二年级 · 算术
$\bigcirc$ 填 “>”“<”或 “=” (共 8 分)
$28 \div 7 \bigcirc 9$
$7 \bigcirc 42 \div 6$
$16 \div 8 \bigcirc 14 \div 7$
$40 \div 5 \bigcirc 40 \div 8$
$30 \div 6 \bigcirc 8 \quad 3 \bigcirc 56 \div 8$
$8 \times 9 \bigcirc 12+60$
$8 \times 2 \bigcirc 81 \div 9$
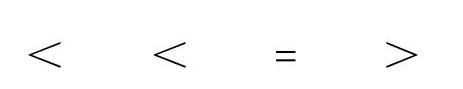
答案:
解析: